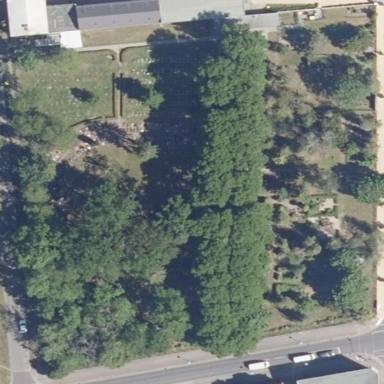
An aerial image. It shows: Fence surrounding cemetery.